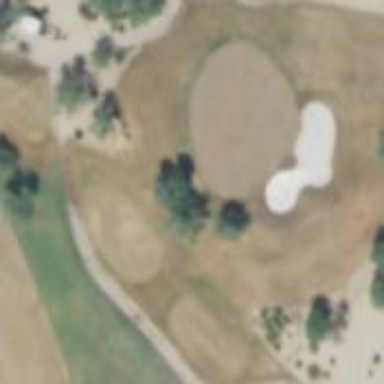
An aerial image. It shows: Rough area on grassy golf course.